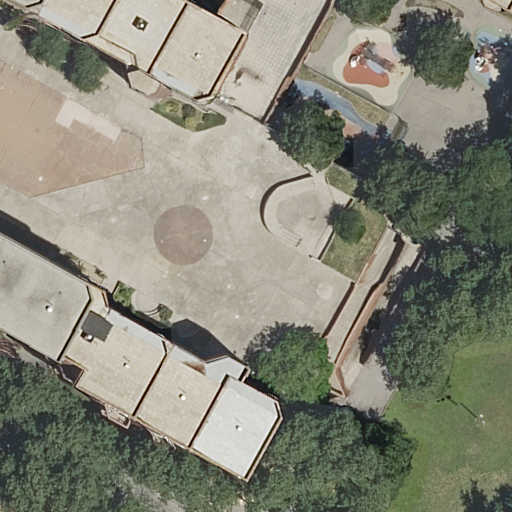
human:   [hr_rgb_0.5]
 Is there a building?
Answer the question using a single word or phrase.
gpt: yes

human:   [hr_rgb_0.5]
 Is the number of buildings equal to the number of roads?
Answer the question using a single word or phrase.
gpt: no

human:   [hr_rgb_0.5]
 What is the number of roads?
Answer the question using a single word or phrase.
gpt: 1

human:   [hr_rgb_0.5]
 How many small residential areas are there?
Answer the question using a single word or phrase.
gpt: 0

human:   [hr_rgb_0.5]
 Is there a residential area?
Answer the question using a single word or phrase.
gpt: yes

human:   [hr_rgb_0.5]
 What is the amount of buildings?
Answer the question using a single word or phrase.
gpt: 2

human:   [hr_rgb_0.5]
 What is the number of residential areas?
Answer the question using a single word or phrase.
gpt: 1

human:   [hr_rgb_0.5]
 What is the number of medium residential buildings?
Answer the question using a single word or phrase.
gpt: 1

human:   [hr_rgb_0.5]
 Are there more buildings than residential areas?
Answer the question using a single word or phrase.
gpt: yes

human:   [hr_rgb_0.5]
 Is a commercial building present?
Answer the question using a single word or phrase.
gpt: no

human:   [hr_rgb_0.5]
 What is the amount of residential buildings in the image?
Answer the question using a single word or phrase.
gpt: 2

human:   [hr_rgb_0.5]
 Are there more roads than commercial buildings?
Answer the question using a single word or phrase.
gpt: yes

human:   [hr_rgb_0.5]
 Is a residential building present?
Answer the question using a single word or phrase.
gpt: yes

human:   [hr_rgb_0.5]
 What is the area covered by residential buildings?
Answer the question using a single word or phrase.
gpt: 2106m2

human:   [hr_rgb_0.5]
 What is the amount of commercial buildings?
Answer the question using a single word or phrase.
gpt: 0

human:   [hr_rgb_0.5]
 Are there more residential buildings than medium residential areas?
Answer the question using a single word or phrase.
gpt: yes

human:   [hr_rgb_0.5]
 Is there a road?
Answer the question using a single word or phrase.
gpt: yes

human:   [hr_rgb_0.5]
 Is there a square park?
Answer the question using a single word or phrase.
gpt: no

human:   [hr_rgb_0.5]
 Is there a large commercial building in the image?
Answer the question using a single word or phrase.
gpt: no

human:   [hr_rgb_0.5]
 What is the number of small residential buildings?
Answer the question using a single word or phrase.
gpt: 0

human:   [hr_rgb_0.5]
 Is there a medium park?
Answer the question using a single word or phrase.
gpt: no

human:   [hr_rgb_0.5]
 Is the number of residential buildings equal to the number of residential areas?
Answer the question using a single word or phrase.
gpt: no

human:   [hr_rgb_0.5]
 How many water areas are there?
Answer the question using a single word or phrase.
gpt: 0

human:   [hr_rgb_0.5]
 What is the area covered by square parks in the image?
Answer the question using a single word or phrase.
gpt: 0m2

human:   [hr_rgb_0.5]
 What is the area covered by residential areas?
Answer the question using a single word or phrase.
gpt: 6316m2

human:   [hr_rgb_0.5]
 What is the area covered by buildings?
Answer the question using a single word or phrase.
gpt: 2106m2

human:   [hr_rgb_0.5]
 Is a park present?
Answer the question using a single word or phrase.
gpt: yes

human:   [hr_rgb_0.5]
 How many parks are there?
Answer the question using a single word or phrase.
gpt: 1

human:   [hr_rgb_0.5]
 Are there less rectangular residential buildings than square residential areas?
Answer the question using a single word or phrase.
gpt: no

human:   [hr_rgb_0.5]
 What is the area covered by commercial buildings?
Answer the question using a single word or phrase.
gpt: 0m2

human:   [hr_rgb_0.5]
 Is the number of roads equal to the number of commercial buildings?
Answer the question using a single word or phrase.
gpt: no

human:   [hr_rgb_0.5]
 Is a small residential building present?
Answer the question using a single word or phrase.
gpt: no

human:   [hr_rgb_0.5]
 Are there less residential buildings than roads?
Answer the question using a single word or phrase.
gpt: no

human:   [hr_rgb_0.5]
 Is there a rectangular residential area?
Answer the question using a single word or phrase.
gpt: yes

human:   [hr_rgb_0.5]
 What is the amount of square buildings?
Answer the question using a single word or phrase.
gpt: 0

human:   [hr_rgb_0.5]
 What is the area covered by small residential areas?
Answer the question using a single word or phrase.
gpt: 0m2

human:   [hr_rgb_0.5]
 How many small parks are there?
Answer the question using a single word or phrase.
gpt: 1

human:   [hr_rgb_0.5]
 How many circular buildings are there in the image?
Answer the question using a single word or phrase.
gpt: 0

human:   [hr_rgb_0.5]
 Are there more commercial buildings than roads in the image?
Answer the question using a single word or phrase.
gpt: no

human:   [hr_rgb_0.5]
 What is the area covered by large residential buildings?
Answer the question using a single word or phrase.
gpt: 2003m2

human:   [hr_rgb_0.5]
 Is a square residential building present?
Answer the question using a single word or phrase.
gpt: no

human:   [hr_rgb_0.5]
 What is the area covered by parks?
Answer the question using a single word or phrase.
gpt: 0m2

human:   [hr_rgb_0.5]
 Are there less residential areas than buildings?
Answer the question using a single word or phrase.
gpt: yes

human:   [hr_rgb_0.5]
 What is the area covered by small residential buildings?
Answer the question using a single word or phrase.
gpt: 0m2

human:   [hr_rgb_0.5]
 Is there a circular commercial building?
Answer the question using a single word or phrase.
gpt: no

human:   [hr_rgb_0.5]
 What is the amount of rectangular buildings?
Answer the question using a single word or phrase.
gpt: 0

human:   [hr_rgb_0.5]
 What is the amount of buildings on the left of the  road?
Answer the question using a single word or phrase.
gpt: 1

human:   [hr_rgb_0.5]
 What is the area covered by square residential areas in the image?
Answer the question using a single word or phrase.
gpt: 0m2

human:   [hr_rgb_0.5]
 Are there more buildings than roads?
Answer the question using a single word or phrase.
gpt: yes

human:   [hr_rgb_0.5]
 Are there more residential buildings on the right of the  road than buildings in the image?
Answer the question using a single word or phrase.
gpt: no

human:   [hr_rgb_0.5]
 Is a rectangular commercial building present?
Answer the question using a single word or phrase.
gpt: no

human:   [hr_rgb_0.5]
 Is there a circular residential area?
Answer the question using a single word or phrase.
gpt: no

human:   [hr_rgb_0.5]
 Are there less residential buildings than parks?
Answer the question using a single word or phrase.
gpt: no

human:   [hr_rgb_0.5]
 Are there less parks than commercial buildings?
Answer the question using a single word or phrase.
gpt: no

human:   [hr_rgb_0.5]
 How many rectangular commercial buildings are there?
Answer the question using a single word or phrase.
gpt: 0

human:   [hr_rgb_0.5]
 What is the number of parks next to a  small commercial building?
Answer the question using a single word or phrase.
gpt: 0

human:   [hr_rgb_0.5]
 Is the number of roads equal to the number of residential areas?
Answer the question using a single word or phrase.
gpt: yes

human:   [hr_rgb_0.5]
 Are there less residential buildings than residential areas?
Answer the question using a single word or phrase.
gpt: no

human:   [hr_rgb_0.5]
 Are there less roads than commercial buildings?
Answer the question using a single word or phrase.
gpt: no

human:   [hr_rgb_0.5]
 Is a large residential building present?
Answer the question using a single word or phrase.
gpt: yes

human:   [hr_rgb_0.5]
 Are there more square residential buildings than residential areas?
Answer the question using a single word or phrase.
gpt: no

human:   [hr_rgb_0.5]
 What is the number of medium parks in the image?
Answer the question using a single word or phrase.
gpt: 0

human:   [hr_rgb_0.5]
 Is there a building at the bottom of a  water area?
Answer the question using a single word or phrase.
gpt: no

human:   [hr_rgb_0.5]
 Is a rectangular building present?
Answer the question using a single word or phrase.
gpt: no